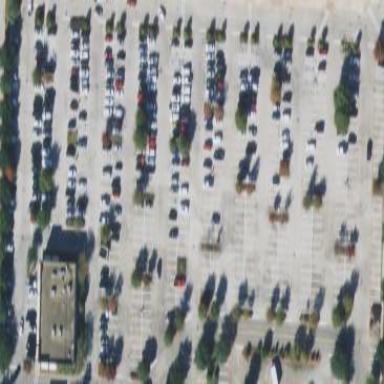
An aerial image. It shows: Parking area.